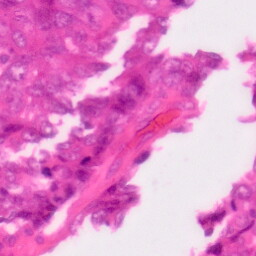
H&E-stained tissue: Colon